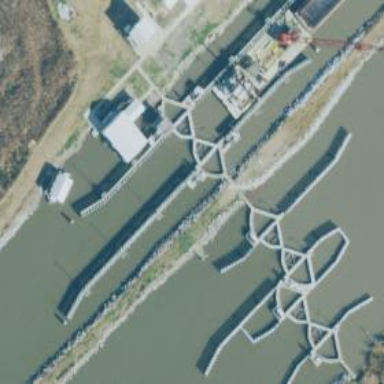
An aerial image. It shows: Lock gate along waterway.